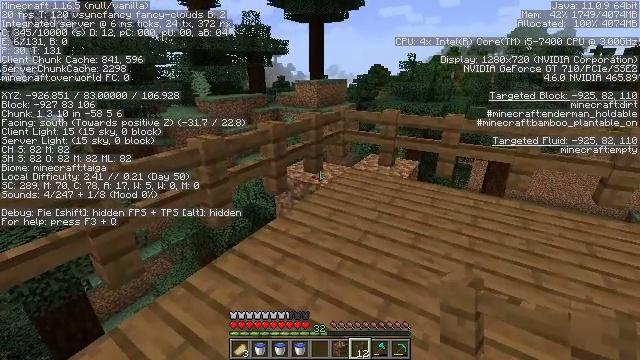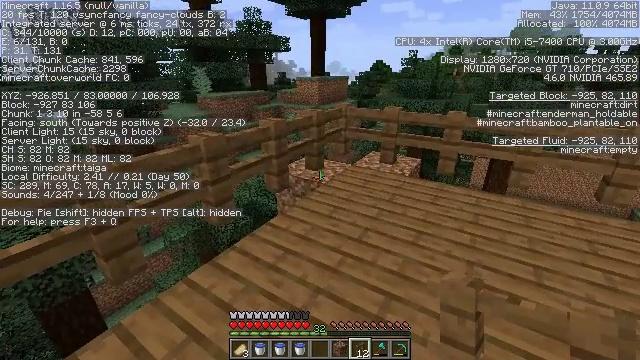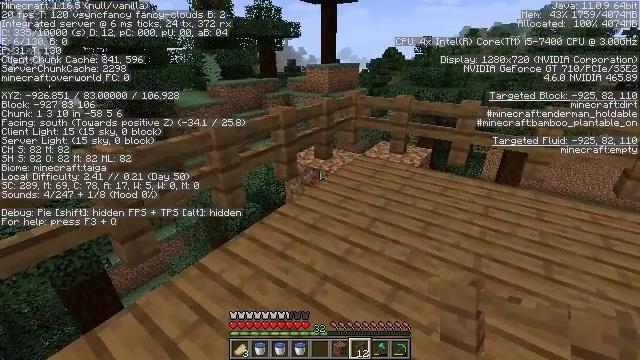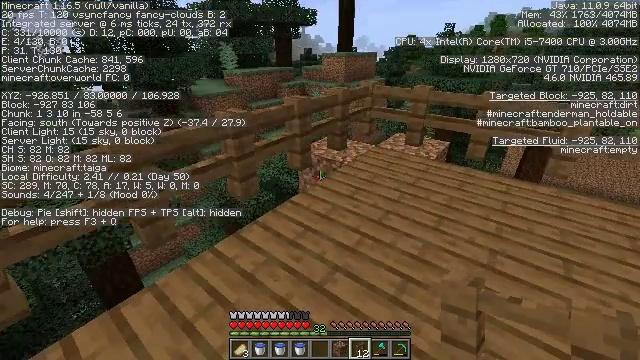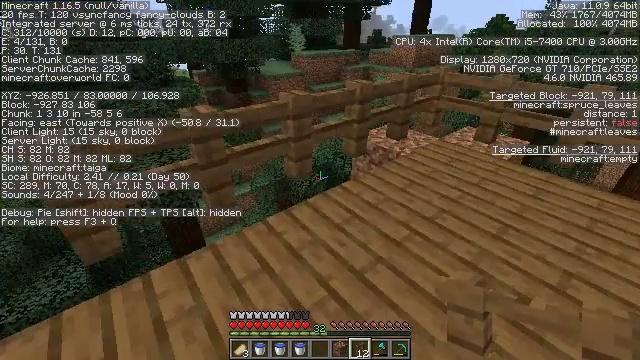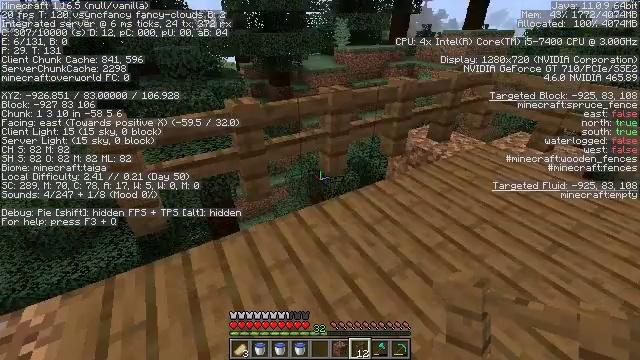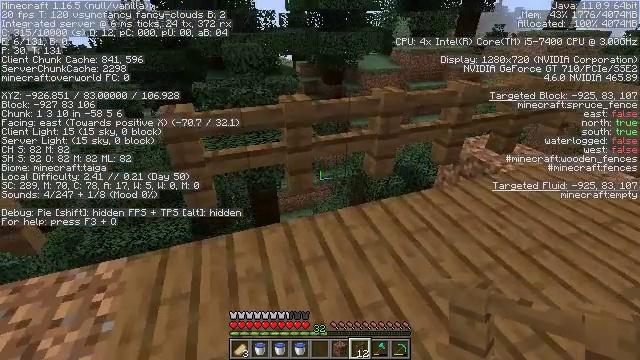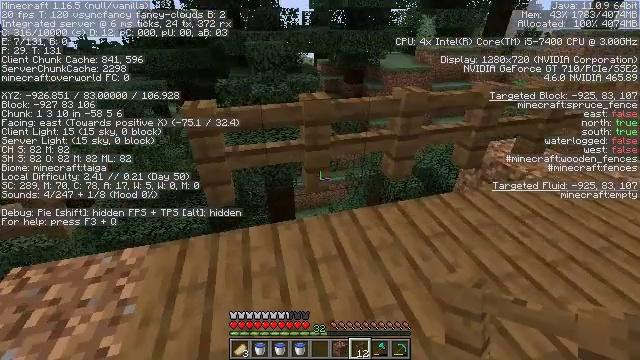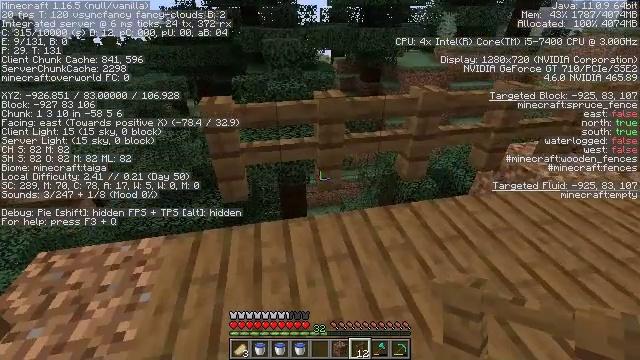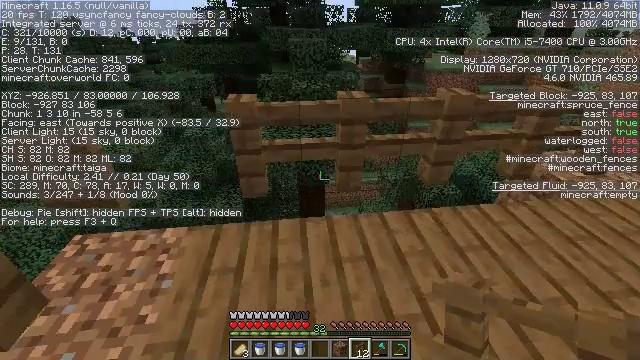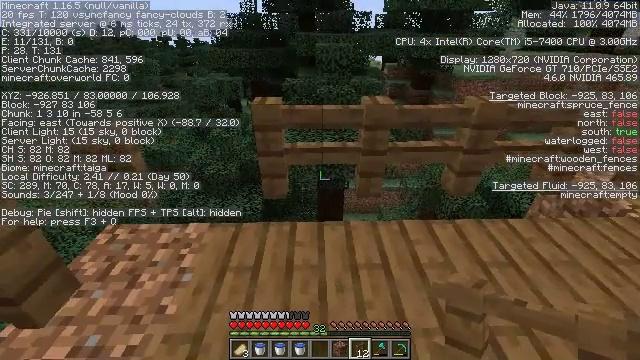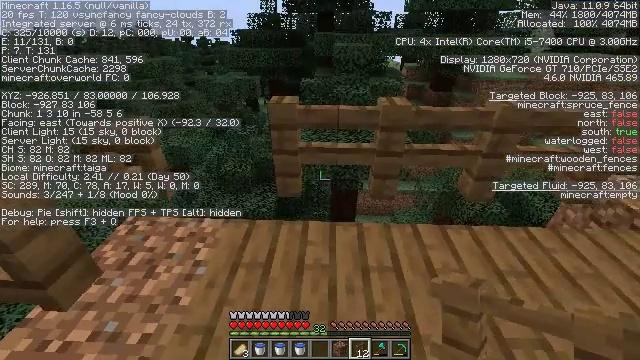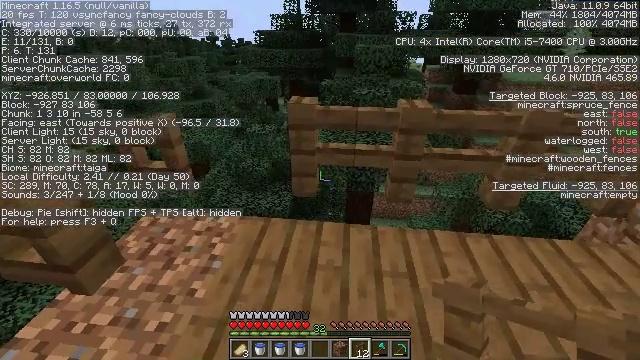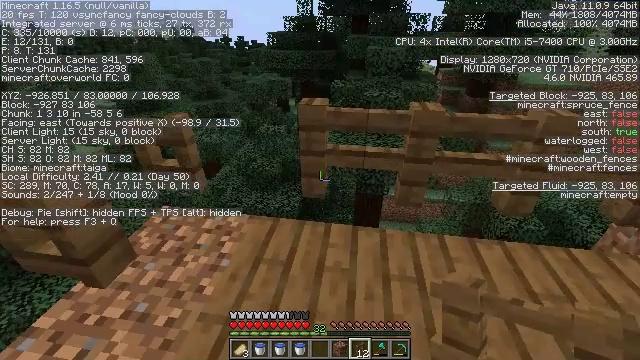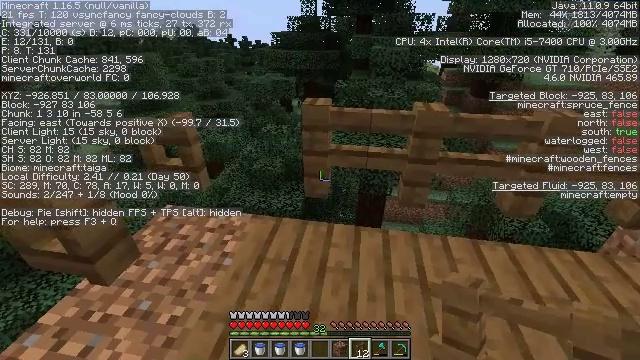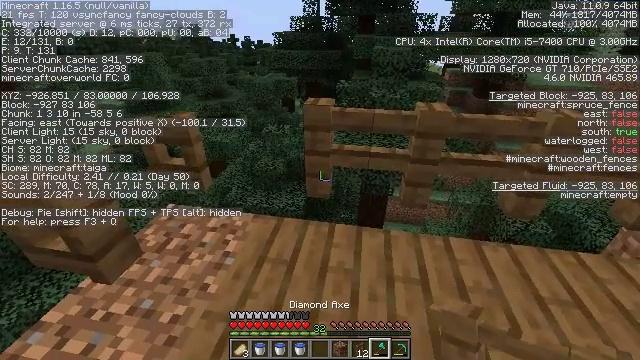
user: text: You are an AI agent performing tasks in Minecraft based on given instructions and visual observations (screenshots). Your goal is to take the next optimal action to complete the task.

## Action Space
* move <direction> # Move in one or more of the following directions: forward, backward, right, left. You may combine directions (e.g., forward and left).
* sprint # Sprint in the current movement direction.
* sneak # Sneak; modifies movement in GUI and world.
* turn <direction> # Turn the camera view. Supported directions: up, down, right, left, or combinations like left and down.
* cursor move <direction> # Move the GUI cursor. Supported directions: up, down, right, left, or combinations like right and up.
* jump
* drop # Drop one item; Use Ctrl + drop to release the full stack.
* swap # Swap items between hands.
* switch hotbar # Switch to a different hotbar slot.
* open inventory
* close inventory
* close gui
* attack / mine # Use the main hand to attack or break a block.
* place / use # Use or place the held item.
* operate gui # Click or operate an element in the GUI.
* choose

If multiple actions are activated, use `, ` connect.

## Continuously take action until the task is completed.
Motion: motion action
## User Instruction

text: Break the spruce fence to collect it.
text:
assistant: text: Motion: no_op
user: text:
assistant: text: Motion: turn left and down
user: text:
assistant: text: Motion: turn left and down
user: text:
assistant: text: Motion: turn left and down
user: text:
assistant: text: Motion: turn left
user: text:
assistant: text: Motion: turn left
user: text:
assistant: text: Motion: turn left
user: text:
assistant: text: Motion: turn left
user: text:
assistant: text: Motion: turn left
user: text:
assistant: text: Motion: turn left
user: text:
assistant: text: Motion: turn left
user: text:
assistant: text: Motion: turn left
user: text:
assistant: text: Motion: turn left
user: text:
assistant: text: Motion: no_op
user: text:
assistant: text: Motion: no_op
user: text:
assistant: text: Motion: no_op
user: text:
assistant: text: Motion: no_op
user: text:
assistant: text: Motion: no_op
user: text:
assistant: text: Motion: no_op
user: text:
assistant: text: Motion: no_op
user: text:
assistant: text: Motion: no_op
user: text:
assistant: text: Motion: no_op
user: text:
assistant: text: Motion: no_op
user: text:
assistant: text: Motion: no_op
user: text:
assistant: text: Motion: no_op
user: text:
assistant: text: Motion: no_op
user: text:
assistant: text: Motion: no_op
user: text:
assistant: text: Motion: turn up
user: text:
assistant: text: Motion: turn left and up
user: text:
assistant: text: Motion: turn left and up